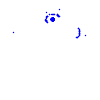
Particle: electron